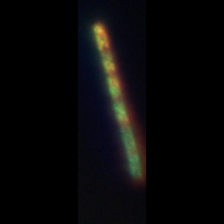
Taxon: Chaetoceros
Group: Diatoms